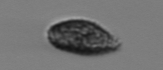
Label: Pseudochattonella_farcimen